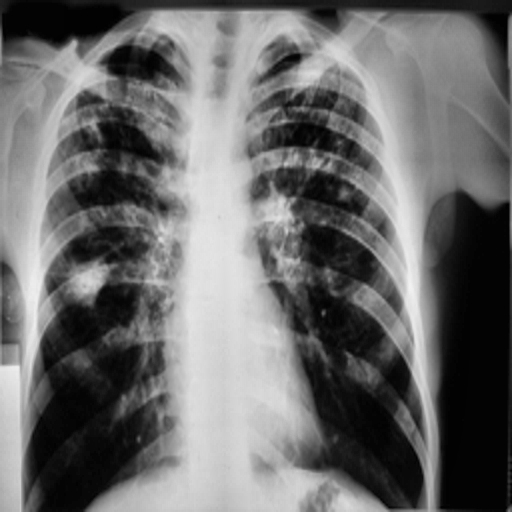
Finding: TUBERCULOSIS